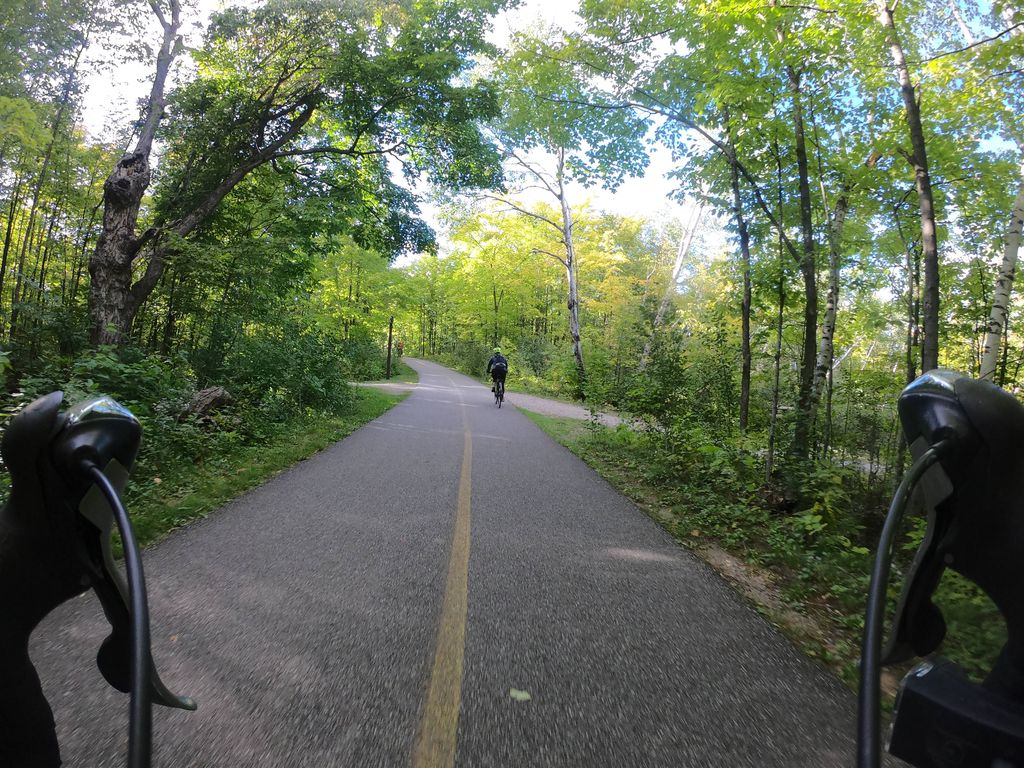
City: ottawa-gatineau